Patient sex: F
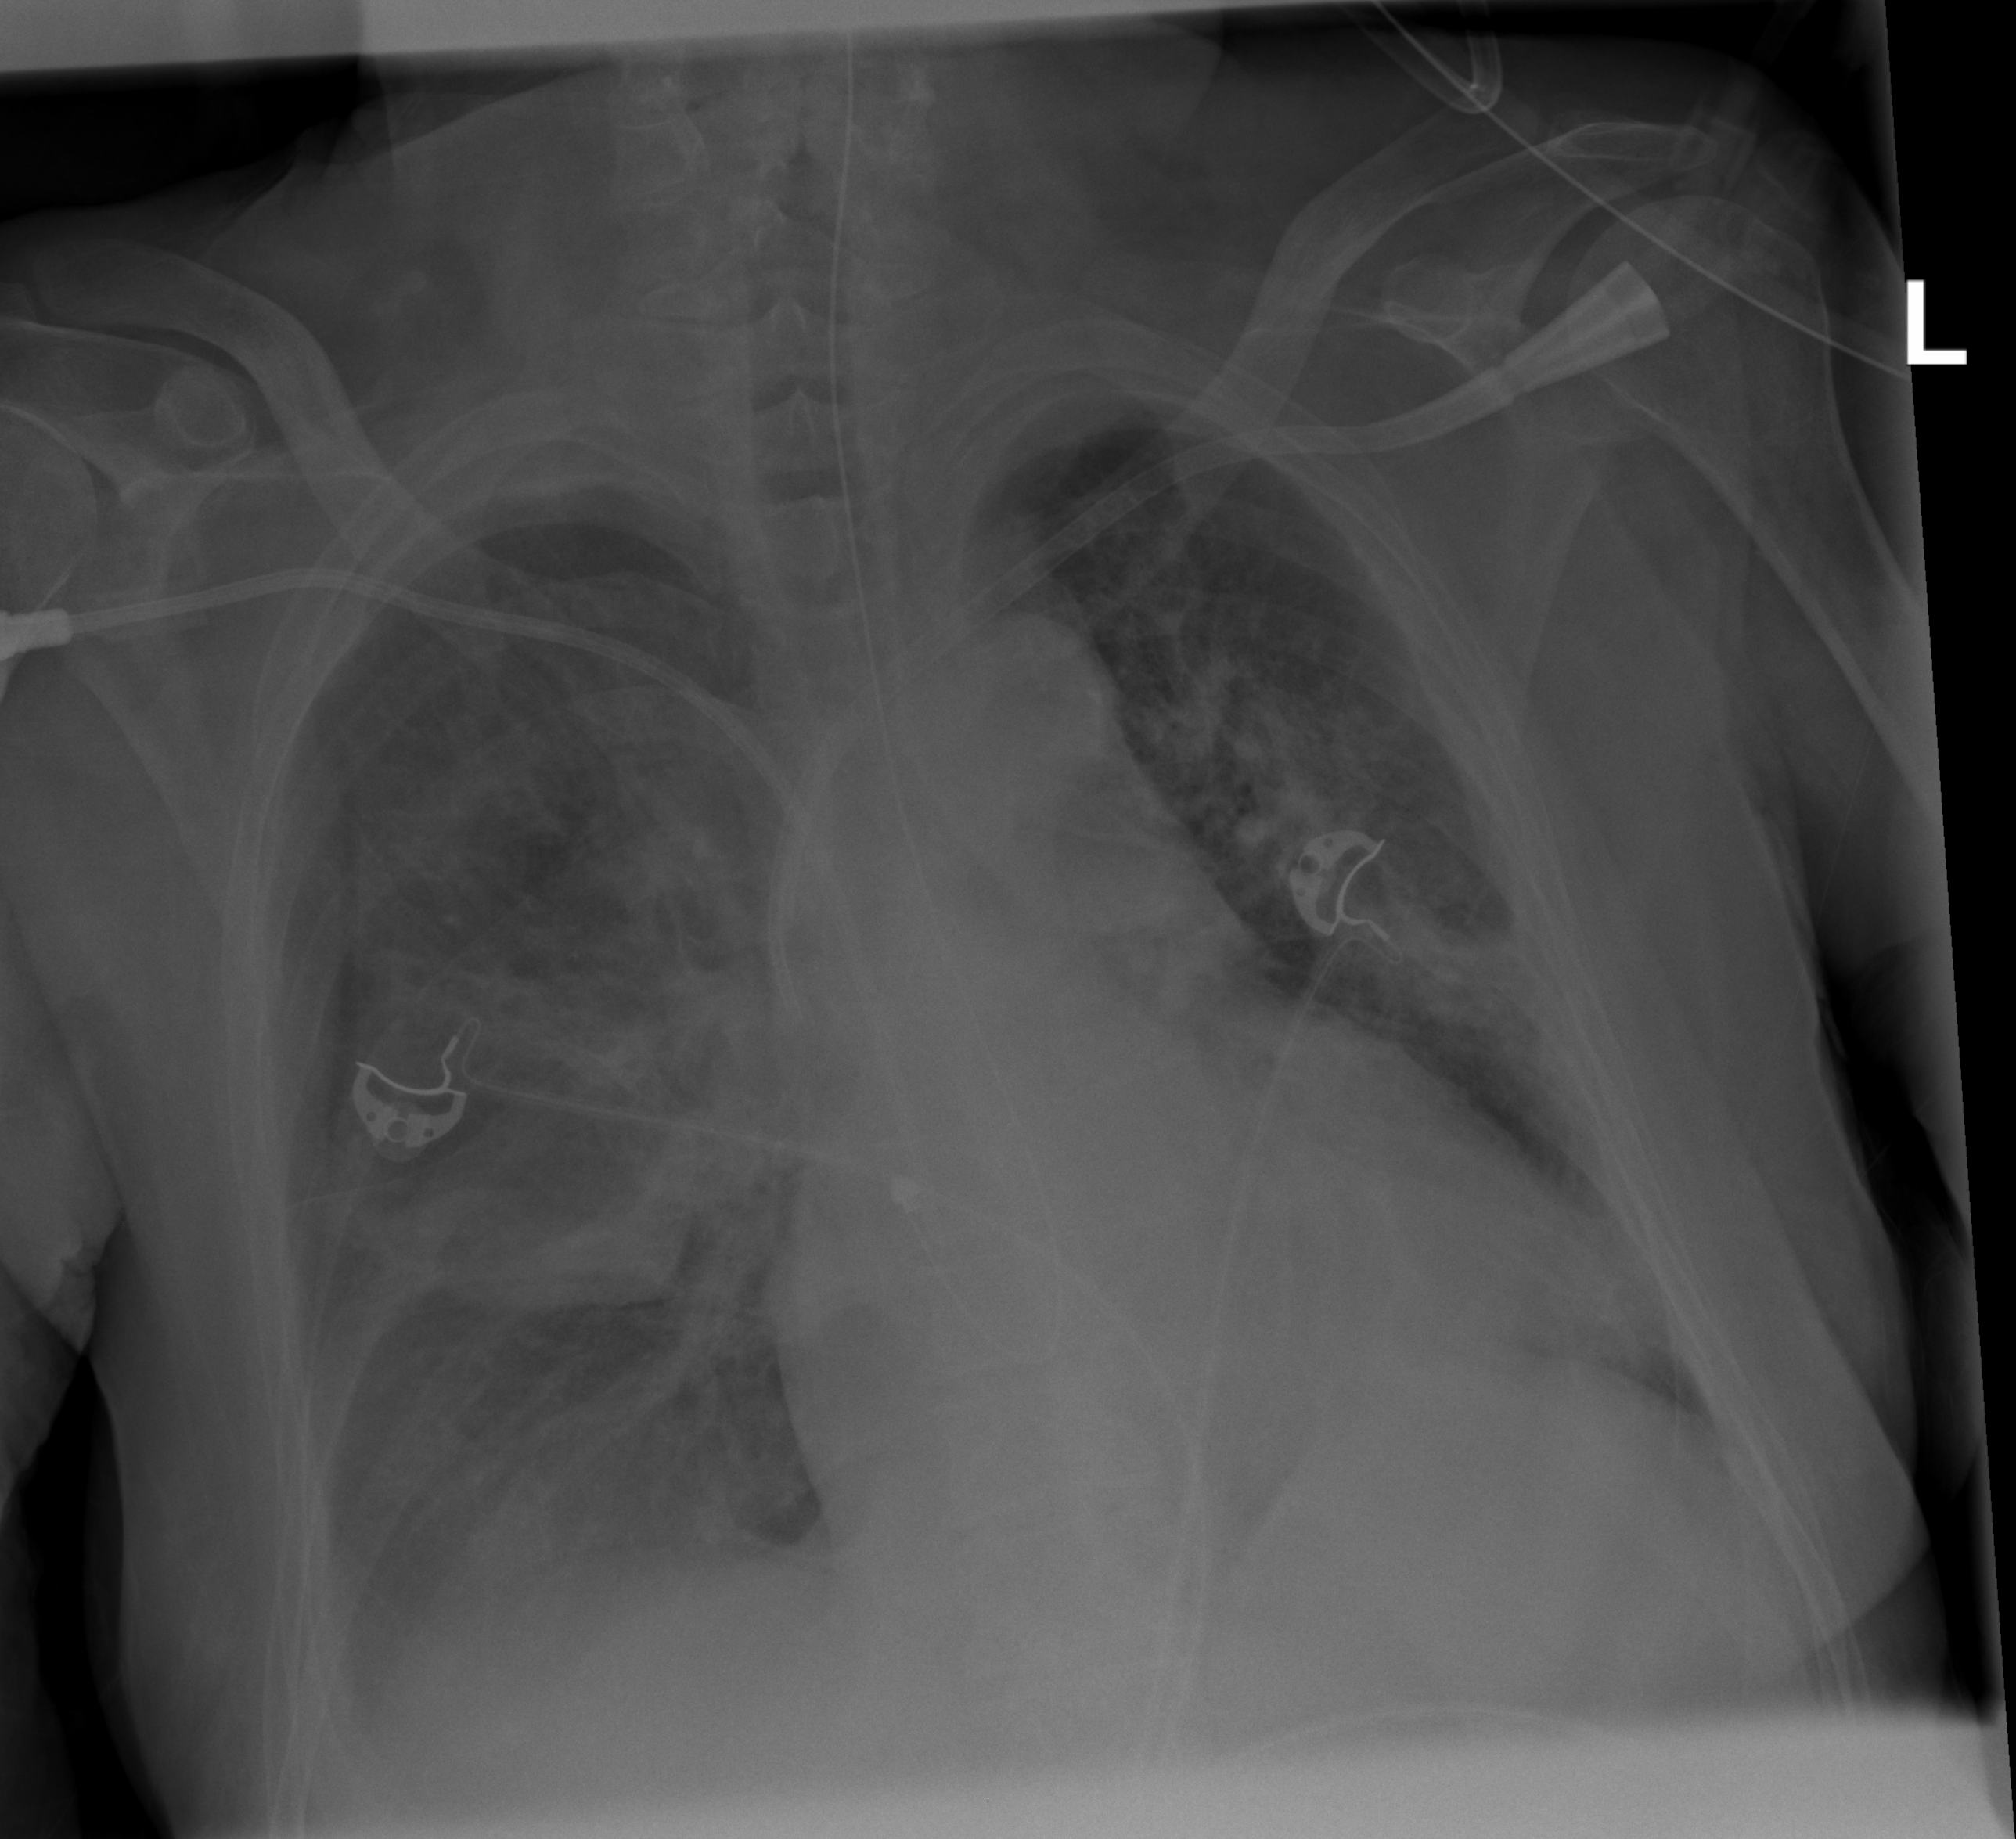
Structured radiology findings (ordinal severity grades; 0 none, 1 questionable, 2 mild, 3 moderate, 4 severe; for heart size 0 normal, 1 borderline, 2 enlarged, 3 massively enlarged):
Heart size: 2
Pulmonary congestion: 2
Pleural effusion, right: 3
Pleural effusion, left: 0
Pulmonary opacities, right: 2
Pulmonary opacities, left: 2
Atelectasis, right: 2
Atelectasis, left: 2